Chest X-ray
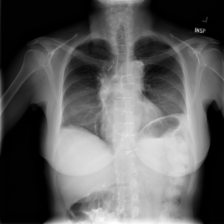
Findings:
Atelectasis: negative
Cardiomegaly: negative
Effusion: negative
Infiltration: negative
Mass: negative
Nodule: negative
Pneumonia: negative
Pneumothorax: negative
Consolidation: negative
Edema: negative
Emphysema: negative
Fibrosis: negative
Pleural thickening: negative
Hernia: negative